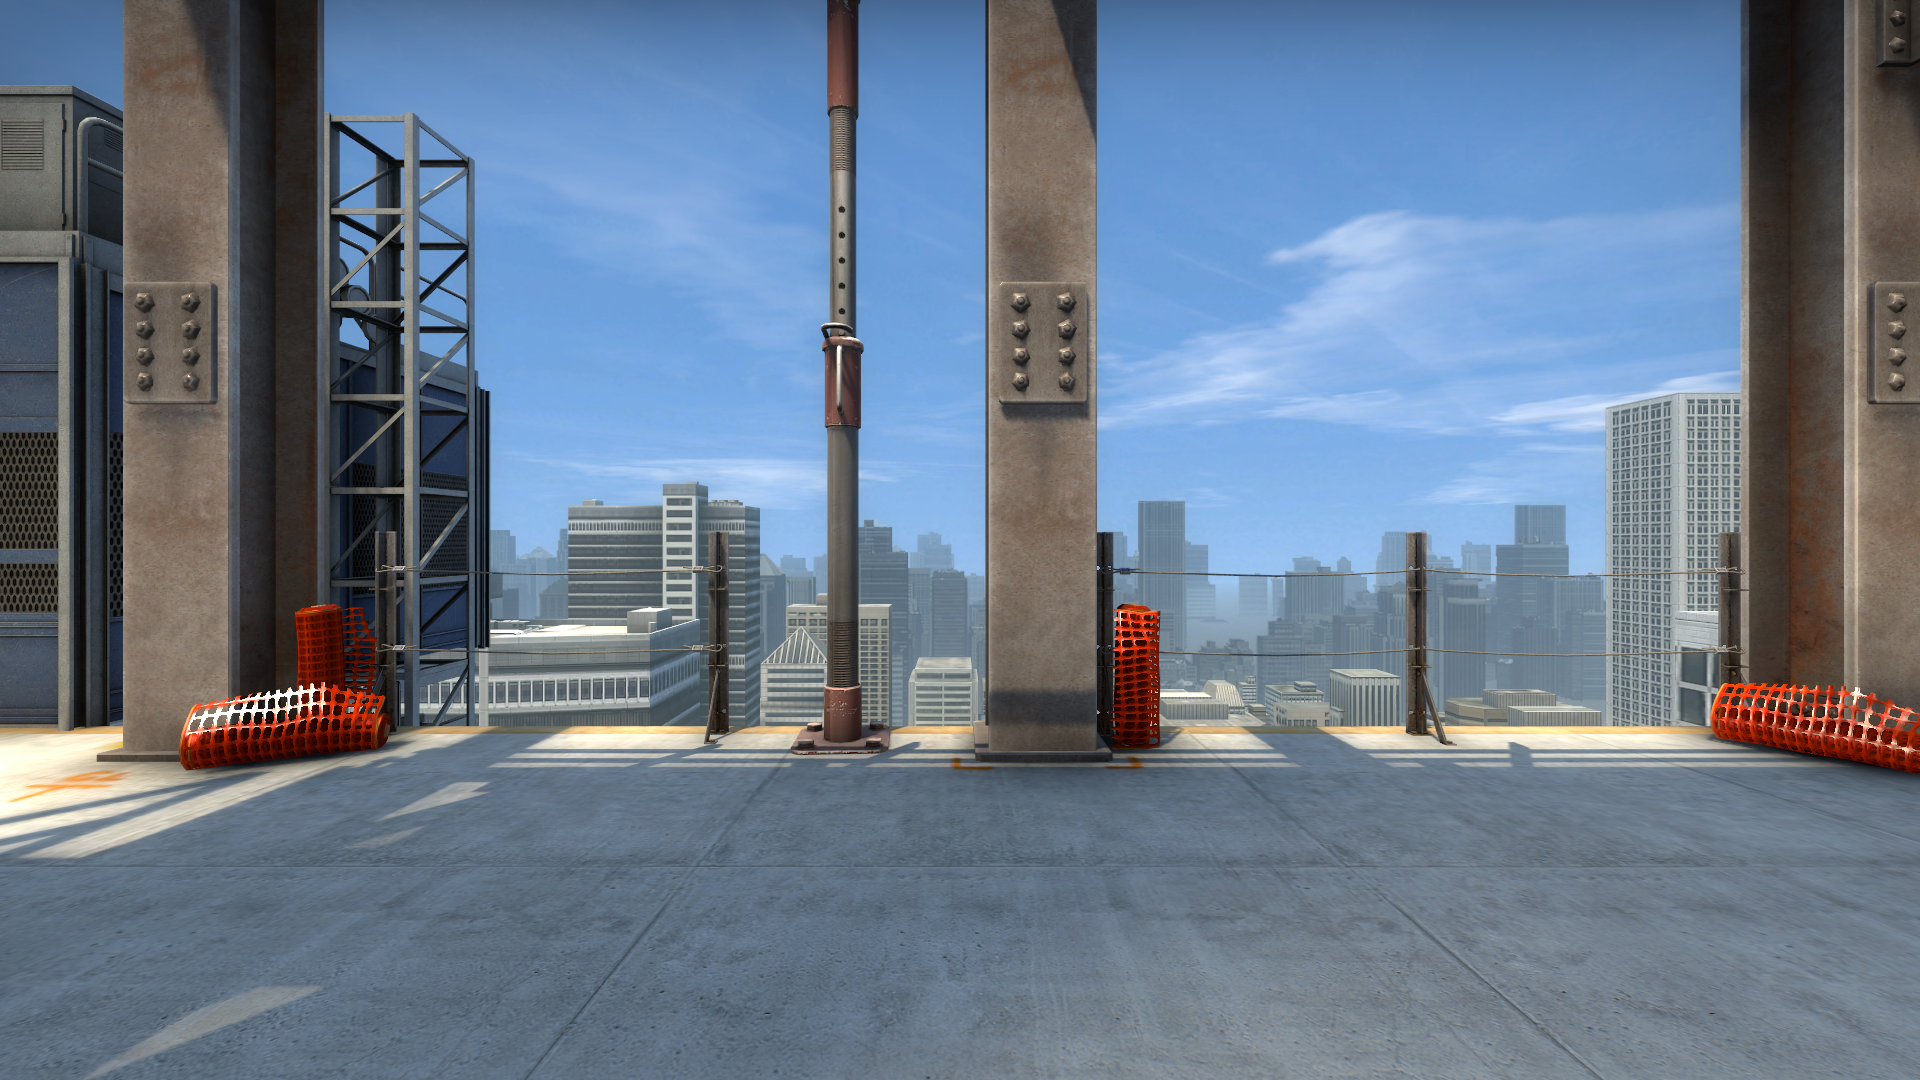
Map: de_vertigo